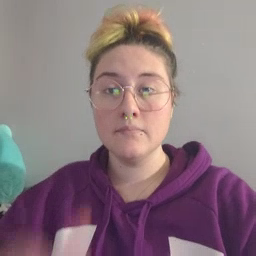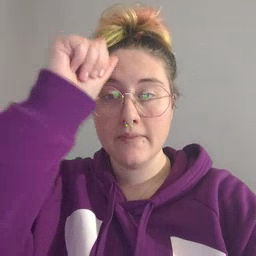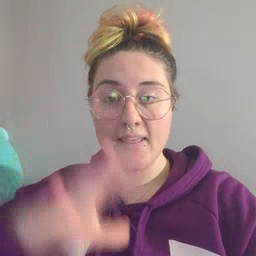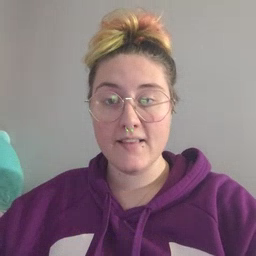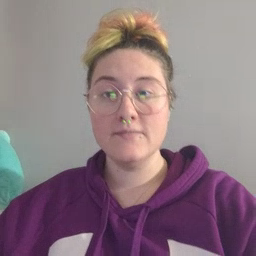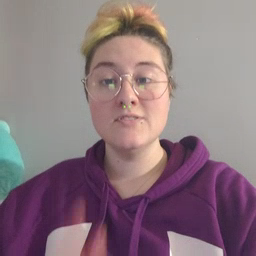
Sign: man